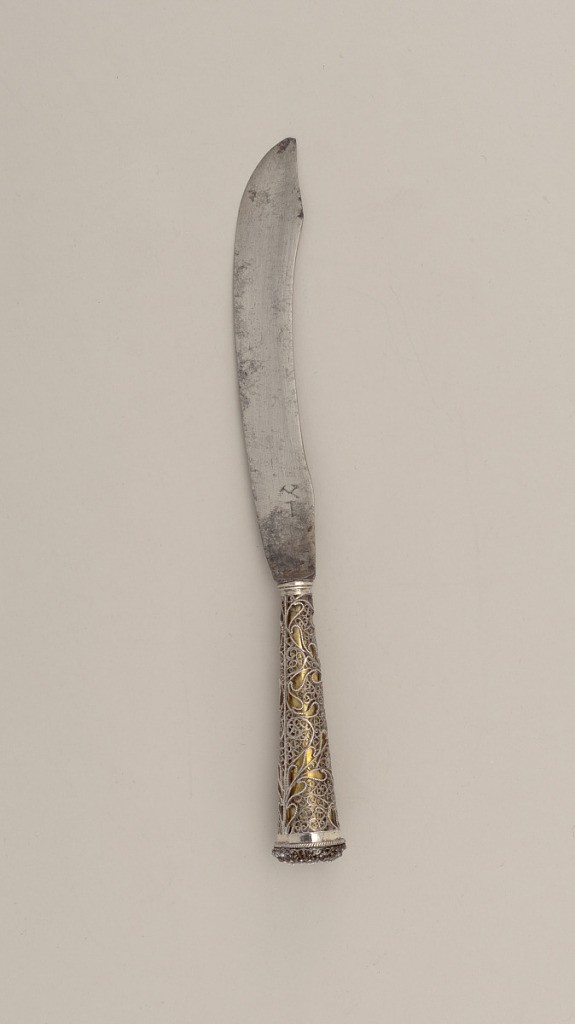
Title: Traveling Knife
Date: mid–late 18th century
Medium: silver, steel, brass
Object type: knife
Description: Saber-shaped blade, plain bolster. Tapering handle, round in section, with filigree; floral and paisley pattern around a plain silver shaft. Rosette at the top of handle.